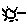
Label: sun